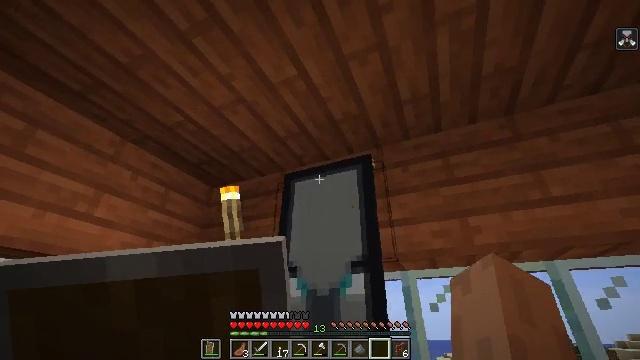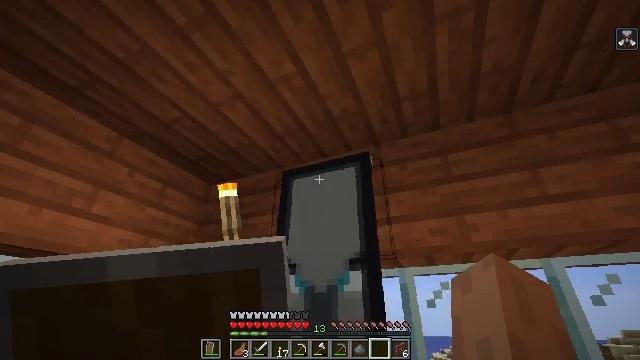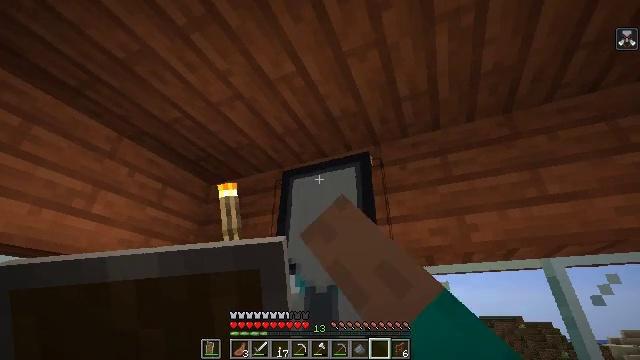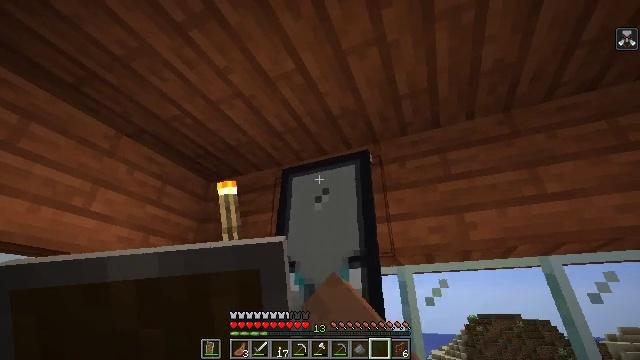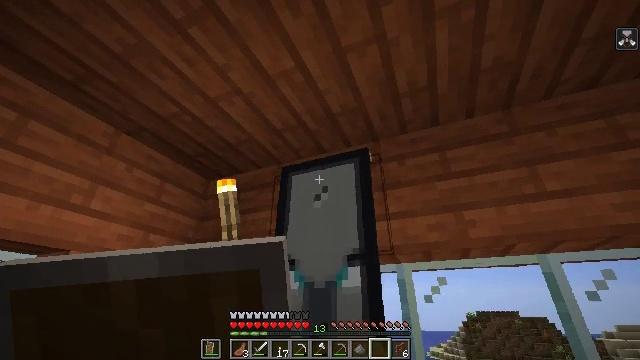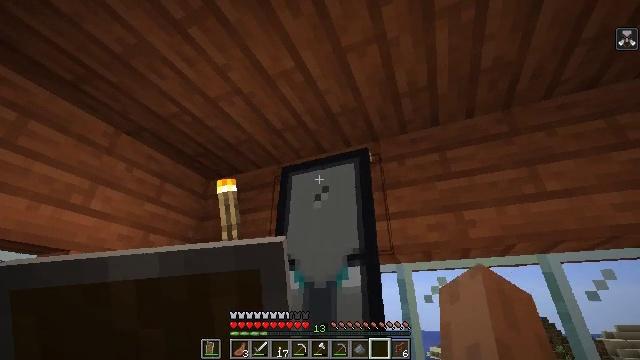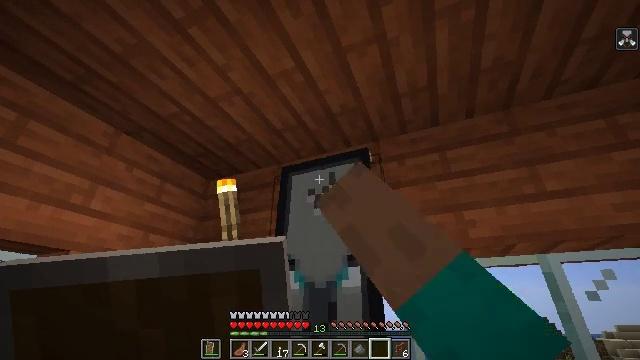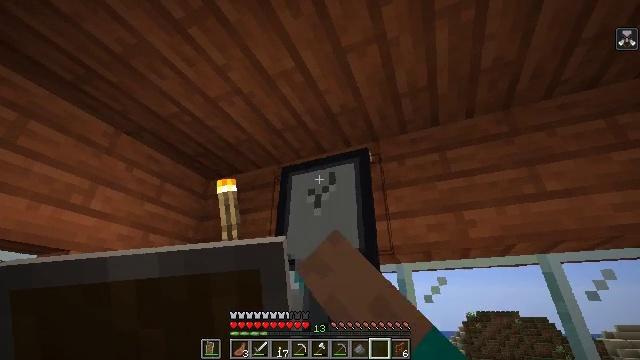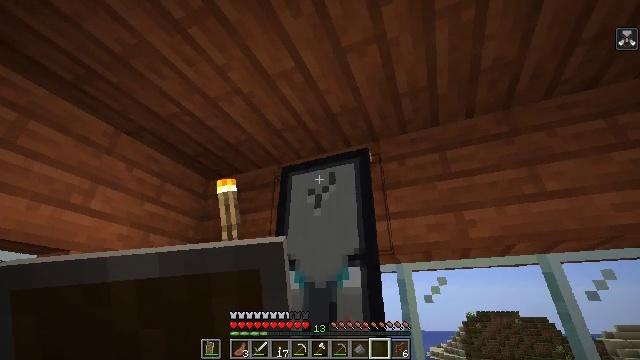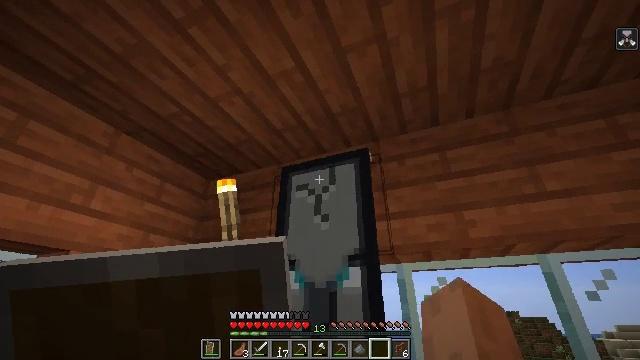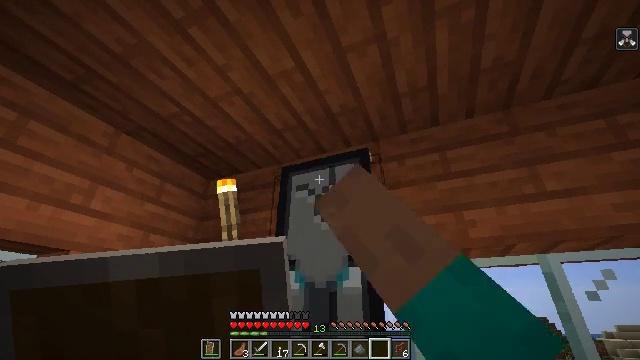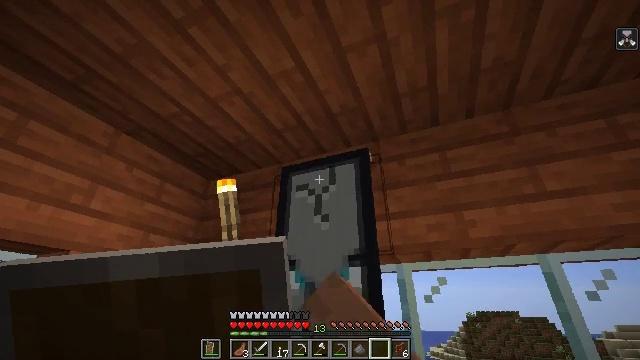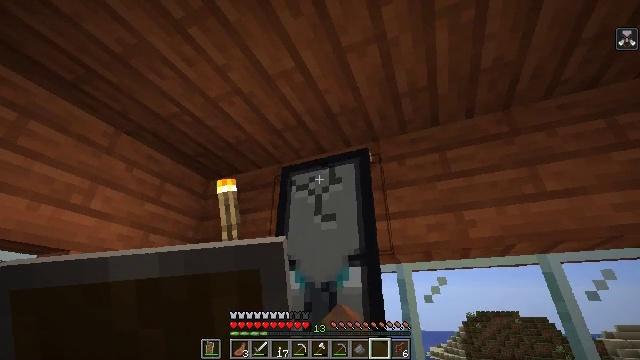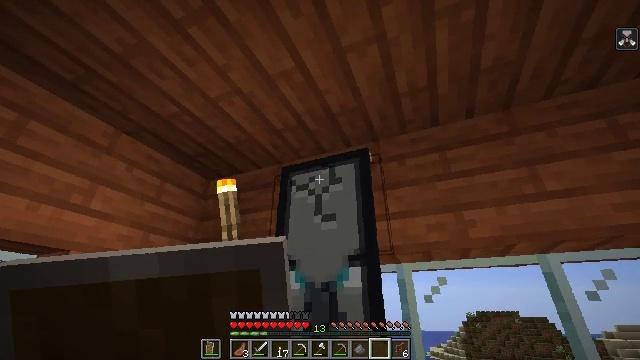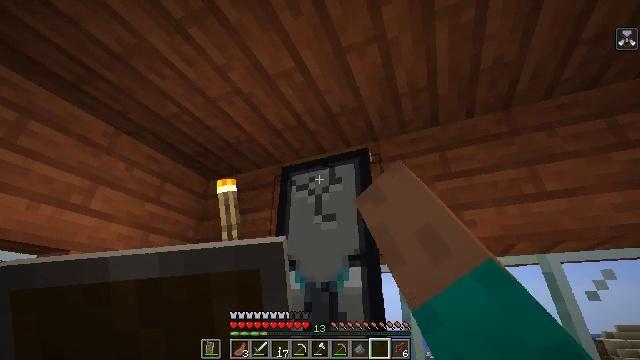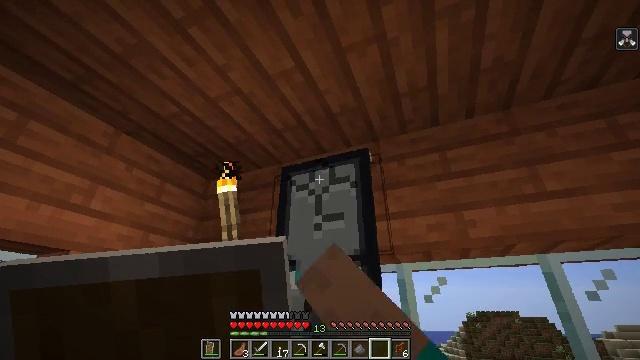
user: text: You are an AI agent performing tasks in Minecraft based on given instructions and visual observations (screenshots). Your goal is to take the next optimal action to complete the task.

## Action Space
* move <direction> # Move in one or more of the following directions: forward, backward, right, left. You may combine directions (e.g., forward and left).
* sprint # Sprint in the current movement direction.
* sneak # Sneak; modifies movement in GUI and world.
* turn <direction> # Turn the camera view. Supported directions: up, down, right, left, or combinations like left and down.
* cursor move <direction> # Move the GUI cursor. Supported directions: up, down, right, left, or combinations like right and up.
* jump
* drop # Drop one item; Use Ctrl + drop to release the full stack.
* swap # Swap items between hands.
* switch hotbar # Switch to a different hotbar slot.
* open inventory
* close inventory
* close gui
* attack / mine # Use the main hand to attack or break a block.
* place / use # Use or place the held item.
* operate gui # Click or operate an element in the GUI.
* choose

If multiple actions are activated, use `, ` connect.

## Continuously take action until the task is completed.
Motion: motion action
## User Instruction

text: Mine the white wall banner from the wall.
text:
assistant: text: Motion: attack / mine
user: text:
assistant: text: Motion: attack / mine
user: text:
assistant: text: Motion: attack / mine
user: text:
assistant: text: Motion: attack / mine
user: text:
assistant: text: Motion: attack / mine
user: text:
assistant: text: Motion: attack / mine
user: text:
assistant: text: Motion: attack / mine
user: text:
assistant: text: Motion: attack / mine
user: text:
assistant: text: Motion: attack / mine
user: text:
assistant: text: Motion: attack / mine
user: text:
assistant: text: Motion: attack / mine
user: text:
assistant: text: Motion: attack / mine
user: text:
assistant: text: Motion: attack / mine
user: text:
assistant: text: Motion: attack / mine
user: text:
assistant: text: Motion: attack / mine
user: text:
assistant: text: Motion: attack / mine
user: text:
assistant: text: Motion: attack / mine
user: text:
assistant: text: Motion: attack / mine
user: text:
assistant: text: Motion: attack / mine
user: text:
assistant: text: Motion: attack / mine
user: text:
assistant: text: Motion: attack / mine
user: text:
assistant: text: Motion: attack / mine
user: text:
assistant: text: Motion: attack / mine
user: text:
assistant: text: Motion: attack / mine
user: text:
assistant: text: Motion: attack / mine
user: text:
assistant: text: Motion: attack / mine
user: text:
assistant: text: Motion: attack / mine
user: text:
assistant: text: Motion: attack / mine
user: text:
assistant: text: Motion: attack / mine
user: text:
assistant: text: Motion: attack / mine